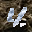
Label: 4